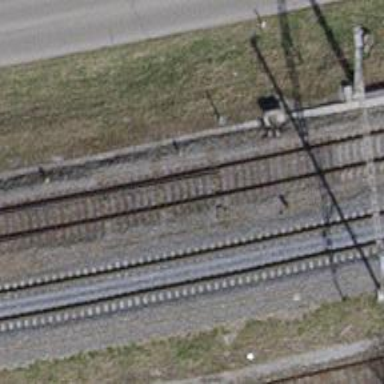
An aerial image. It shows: Railway switch.